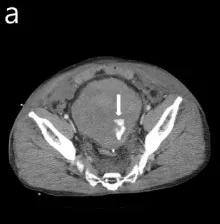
Initial contrast-enhanced axial computed tomography image showing the perirectal hematoma with extravasated blood (arrow).
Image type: radiology (ct)